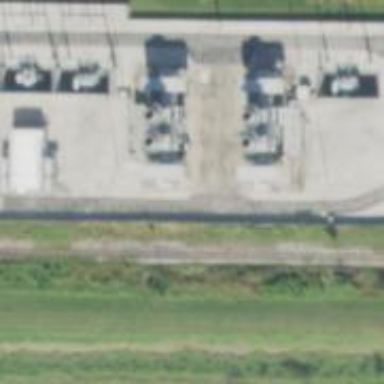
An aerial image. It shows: Gas turbine generator.